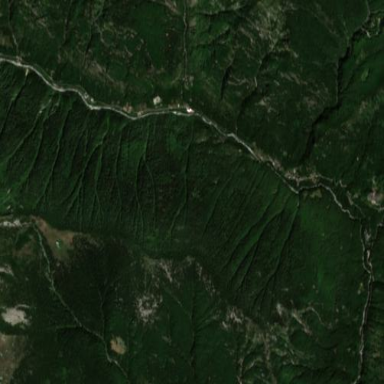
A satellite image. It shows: Forest dominated by needle-leaved trees.